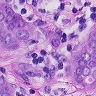
Metastatic tissue present: yes